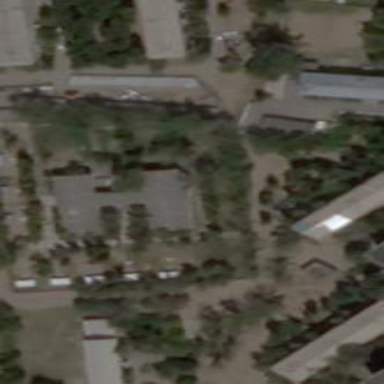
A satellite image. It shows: Kindergarten.